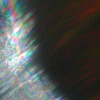
Label: sunburn